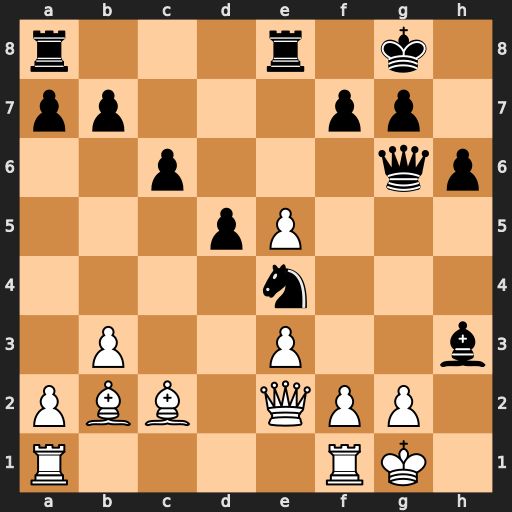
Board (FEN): r3r1k1/pp3pp1/2p3qp/3pP3/4n3/1P2P2b/PBB1QPP1/R4RK1
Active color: w
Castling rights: -
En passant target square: -
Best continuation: f3 Ng3 Bxg6 Nxe2+ Kf2